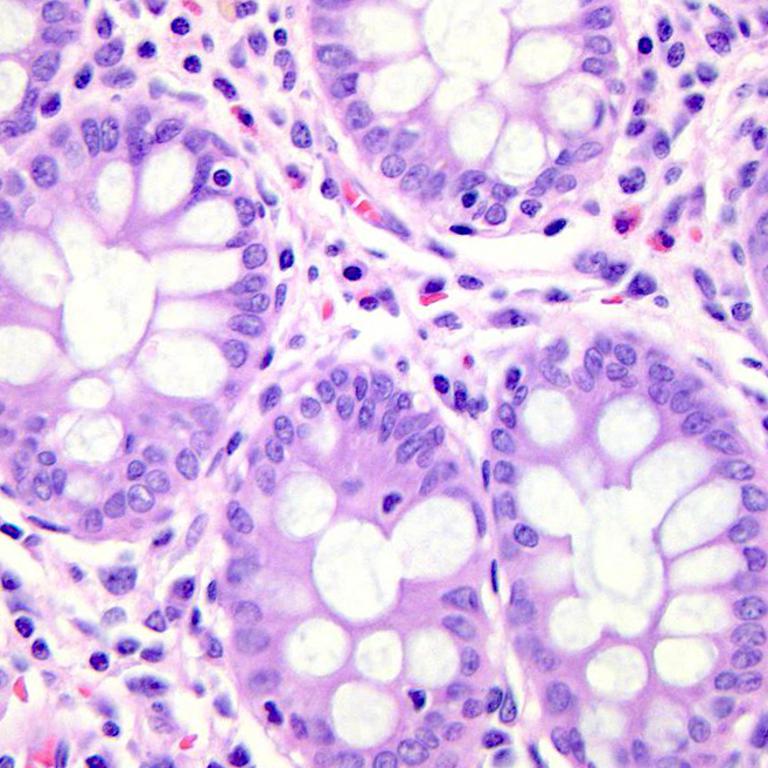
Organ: colon
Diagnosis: benign